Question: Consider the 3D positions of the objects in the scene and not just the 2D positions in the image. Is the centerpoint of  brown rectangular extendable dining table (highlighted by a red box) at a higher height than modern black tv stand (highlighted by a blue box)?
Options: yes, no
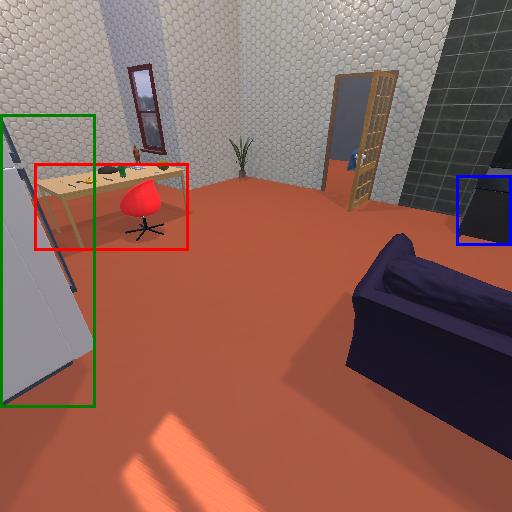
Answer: yes